Question: I'm looking for the best possible solution to combine MKMap with Cosos2D.
The outcome I'm hoping to achieve is to create a game where the player can run in the streets (viewed from above) on an MKMap. The player should only be able to run in the streets, so if the player tries to run off the streets, a boundary need to restrict the player from doing so.
Cars will also be driving in the streets, so the player shouldn't be able to run over them.
The best example of what I'm trying to achieve is probably a game called GTA. (the older versions)

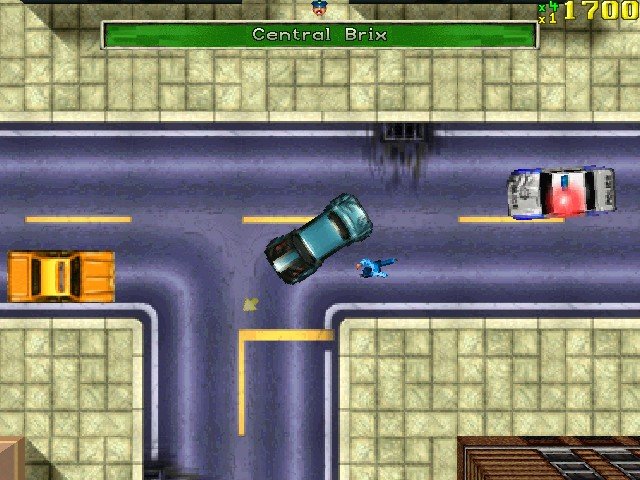
Answer: you get no information about where roads are and stuff.... you could go check pixel colors but I don't think thats pratical
sorry I'd say wrong approach.
Instead Maybe use open street map xml!?